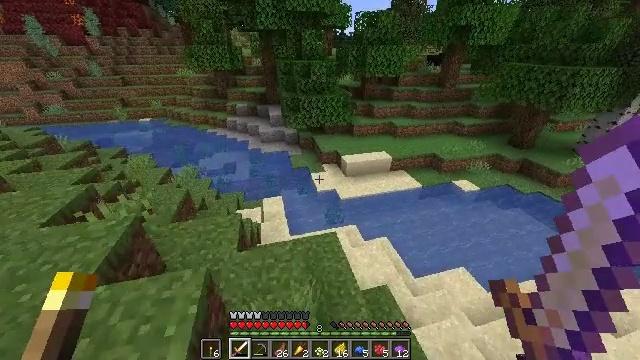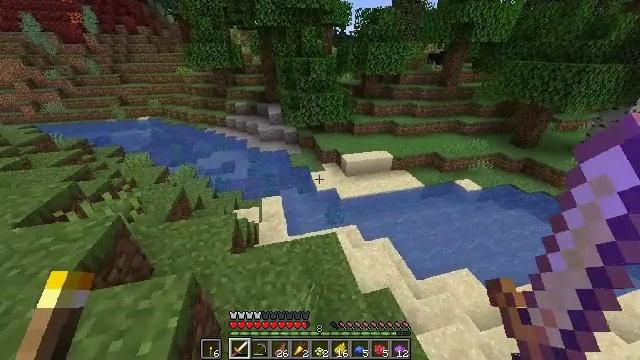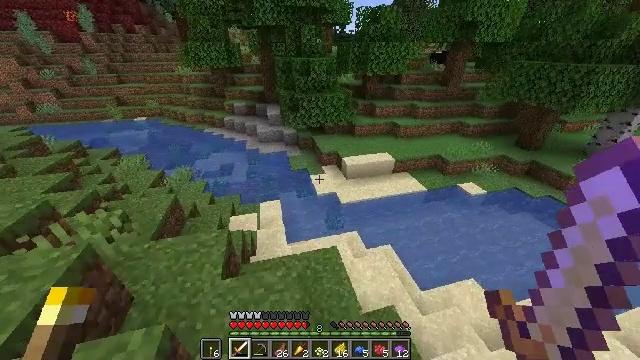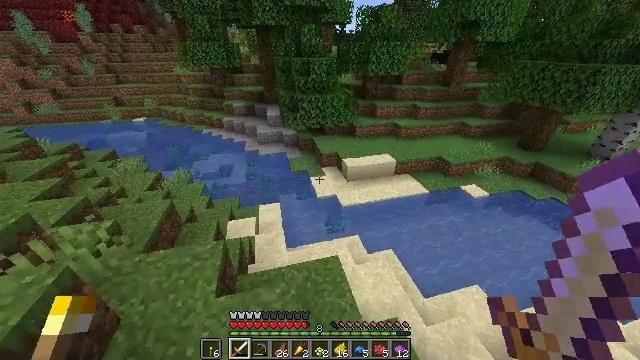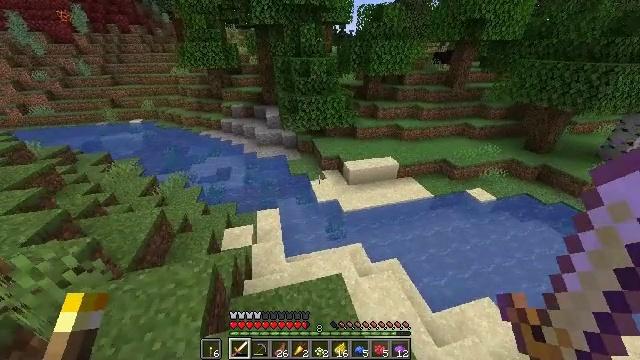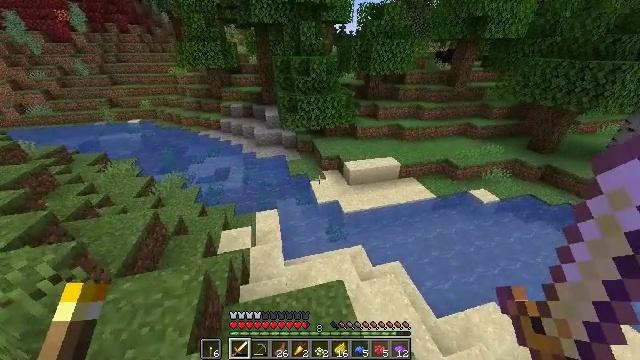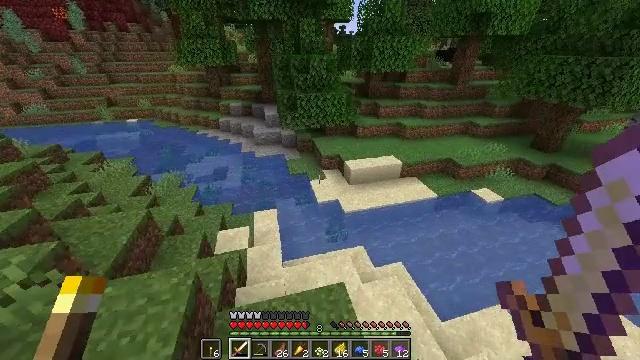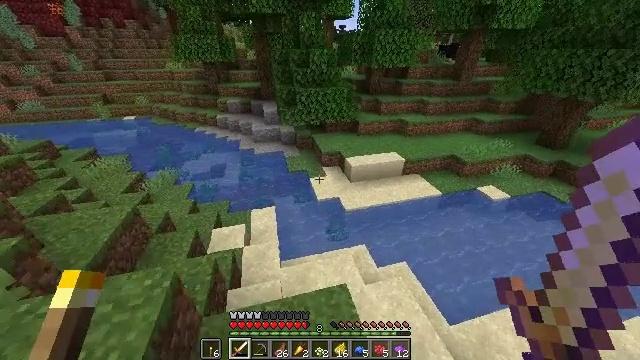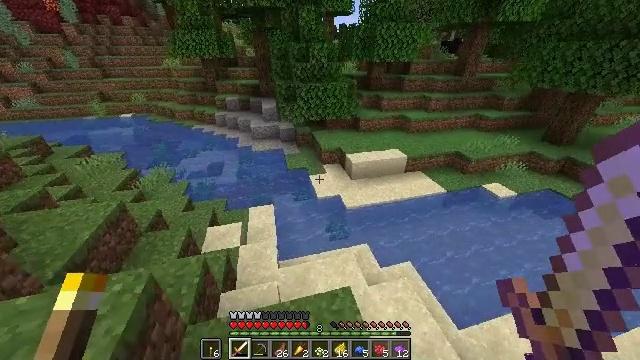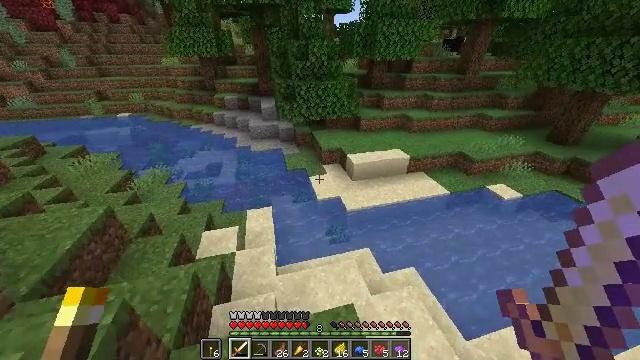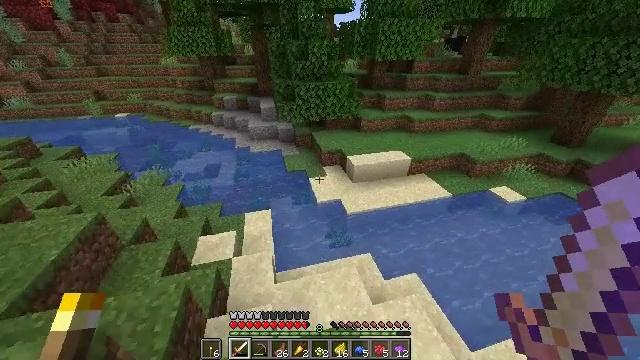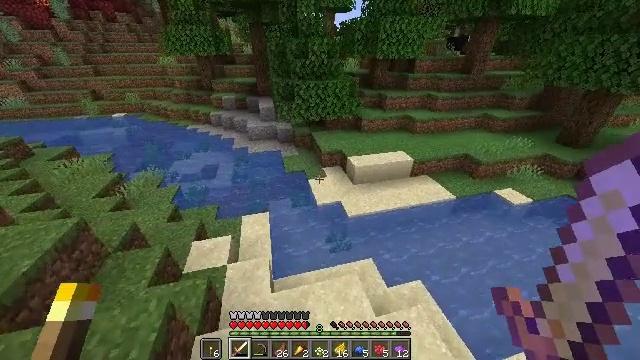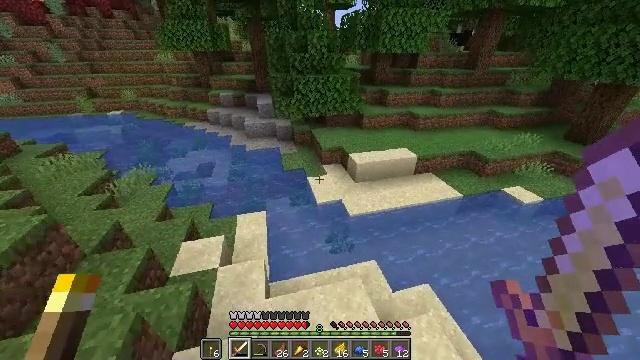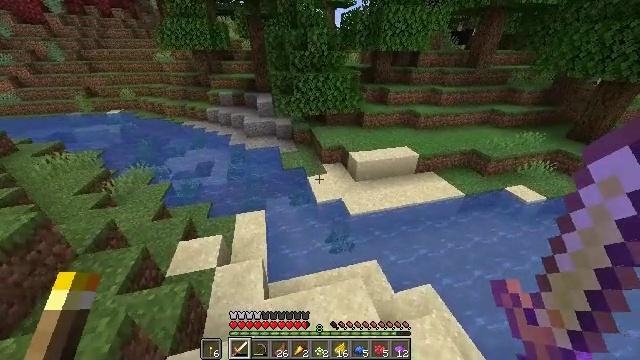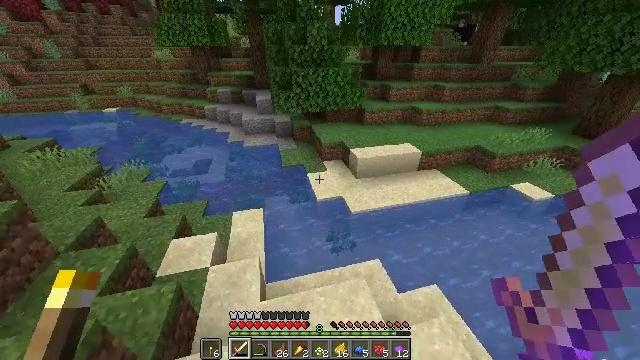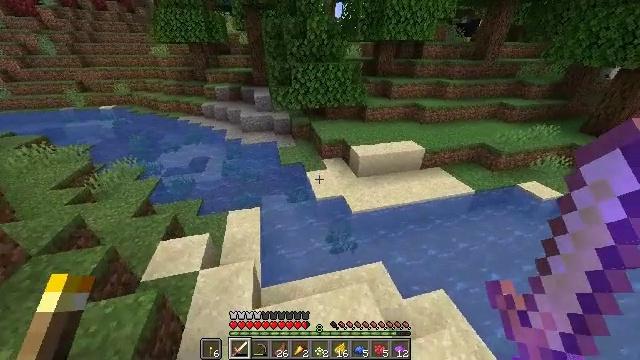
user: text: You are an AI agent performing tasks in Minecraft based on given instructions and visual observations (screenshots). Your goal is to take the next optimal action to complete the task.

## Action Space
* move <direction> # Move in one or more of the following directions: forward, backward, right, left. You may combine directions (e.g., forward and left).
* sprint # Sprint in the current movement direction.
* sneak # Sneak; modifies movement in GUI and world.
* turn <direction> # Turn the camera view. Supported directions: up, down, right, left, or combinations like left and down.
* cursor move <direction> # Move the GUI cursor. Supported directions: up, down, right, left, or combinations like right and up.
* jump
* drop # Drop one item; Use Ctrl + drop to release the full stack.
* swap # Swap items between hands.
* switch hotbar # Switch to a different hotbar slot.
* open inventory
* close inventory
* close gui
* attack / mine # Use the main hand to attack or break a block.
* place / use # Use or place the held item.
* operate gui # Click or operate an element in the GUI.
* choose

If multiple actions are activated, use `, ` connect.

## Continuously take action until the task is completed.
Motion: motion action
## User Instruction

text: Pick up the oxeye daisy.
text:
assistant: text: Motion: move forward
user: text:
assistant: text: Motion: move forward
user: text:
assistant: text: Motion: move forward
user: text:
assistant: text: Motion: move forward
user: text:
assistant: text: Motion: move forward
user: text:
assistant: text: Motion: move forward
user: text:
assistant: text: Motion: move forward
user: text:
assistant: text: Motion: move forward
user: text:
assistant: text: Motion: move forward
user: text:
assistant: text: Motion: move forward
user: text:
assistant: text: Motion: move forward
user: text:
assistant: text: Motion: move forward
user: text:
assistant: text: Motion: move forward
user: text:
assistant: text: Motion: move forward
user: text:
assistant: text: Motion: move forward
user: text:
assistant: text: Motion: move forward
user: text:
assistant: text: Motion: move forward
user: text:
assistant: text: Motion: move forward
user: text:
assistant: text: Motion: move forward
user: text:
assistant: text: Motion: move forward, turn left
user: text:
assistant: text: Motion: move forward
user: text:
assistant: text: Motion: move forward
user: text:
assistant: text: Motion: move forward
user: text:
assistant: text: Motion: move forward
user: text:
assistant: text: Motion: move forward
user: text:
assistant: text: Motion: move forward, turn right
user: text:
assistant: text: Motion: move forward, turn right
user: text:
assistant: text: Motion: move forward, turn right, jump
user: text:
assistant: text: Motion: move forward, turn right and up, jump
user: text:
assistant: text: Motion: move forward, jump